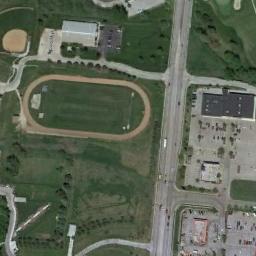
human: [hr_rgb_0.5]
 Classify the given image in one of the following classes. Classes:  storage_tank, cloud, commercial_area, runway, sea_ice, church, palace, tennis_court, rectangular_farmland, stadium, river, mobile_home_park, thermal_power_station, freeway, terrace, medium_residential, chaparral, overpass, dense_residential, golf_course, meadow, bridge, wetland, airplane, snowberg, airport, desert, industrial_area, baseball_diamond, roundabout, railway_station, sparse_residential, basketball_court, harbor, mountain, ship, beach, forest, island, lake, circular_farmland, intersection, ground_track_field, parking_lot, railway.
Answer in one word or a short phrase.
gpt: ground_track_field